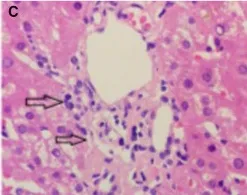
The pathology of liver biopsy. (C) Mild periportal inflammation.
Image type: pathology (h&e)